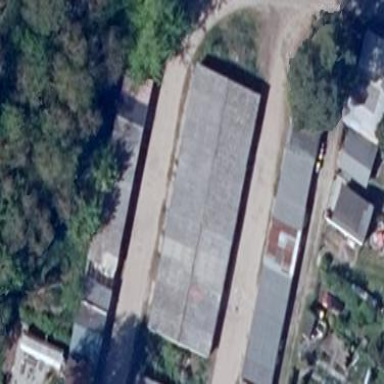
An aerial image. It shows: Group of garages.